Question: I have a group of equations and I'd like to show under some transformation, the system looks like something else. So I'd like to group the AMS Align environment inside a pair of brackets such that the align environment is vertically centered on the line and I can do something like:

(That uses the matrix environment, so the alignment is centered.)
I am using LyX.
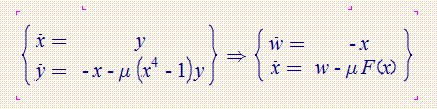
Answer: '''
egin{equation}
\left\{
egin{matrix}
x = & y \
y = & -x-\mu(x^4-1)y
\end{matrix}
ight\}
\Rightarrow
\left\{
egin{matrix}
w = & -x \
x = & w-\mu F(x)
\end{matrix}
ight\}
\end{equation}
'''
Produces something closely to the thing shown above.